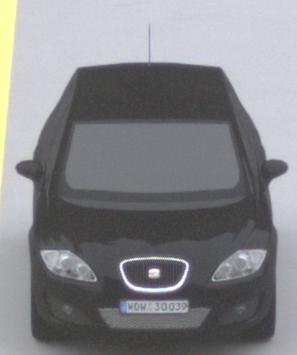
Make: SEAT
Model: Leon 1.4
Detailed model: Leon (1P)
Model produced from: 2009/04
Model produced until: 2010/08
Doors: 5
Color: black
Road condition: dry road
Daytime: midday
Contrast: low contrast